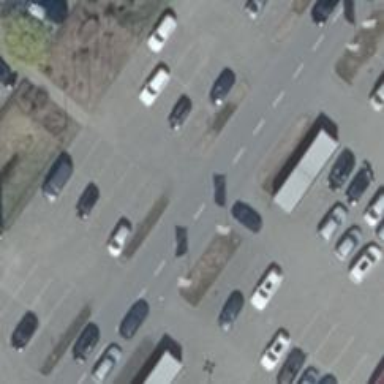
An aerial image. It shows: Parking aisle designated as service road.